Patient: sex M, age 65
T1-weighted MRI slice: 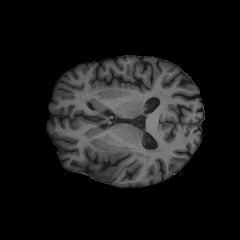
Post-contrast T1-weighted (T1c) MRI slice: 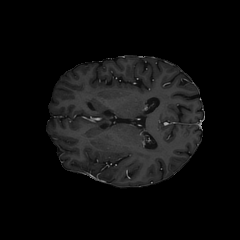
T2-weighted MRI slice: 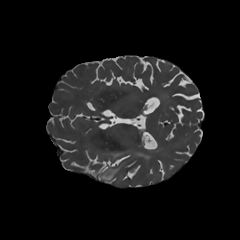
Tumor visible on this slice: yes
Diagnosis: Astrocytoma, IDH-mutant
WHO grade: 2